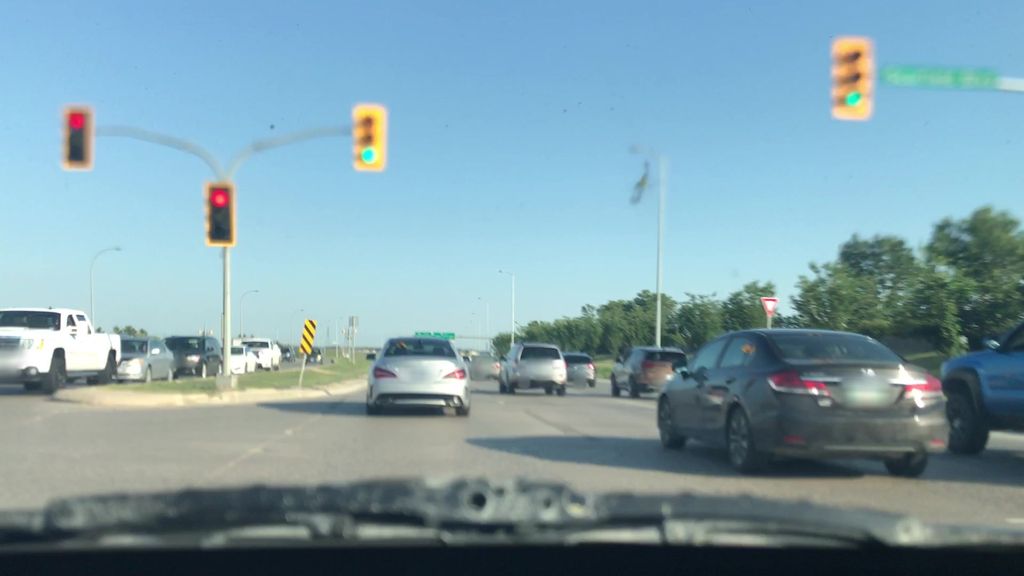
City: winnipeg